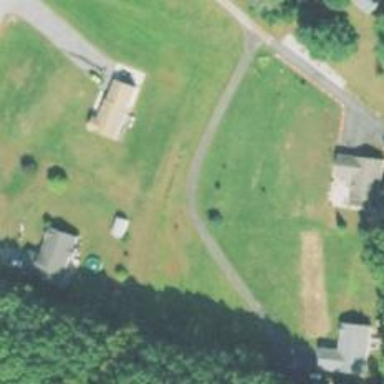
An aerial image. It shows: Residential driveway.